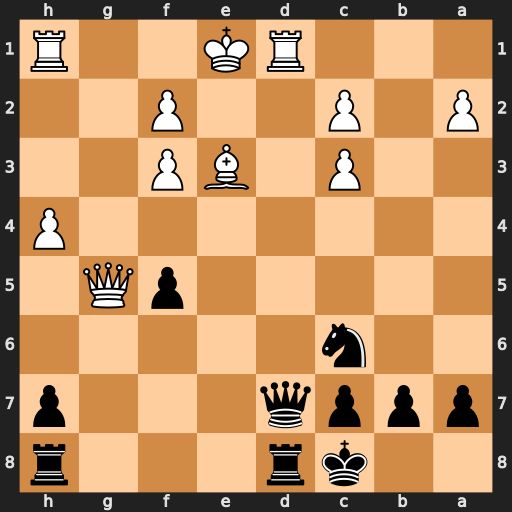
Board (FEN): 2kr3r/pppq3p/2n5/5pQ1/7P/2P1BP2/P1P2P2/3RK2R
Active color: b
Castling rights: K
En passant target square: -
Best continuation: Qxd1#